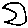
Label: moon